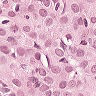
Metastatic tissue present: yes